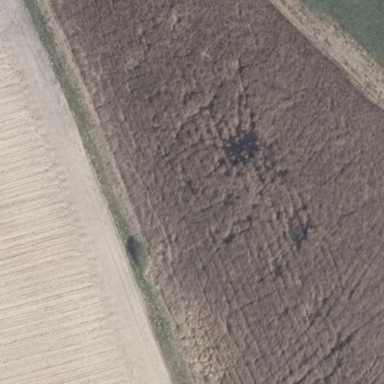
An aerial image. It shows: Reedbed in wetland area.